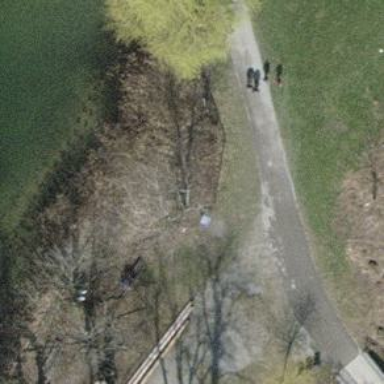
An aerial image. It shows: Bench for seating.